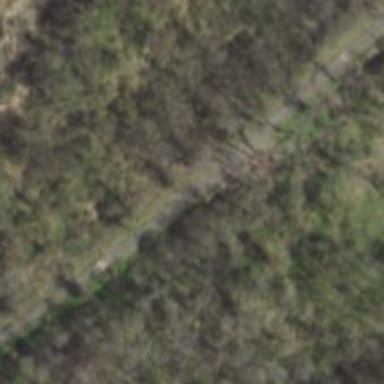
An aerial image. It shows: Asphalt path along abandoned railway.